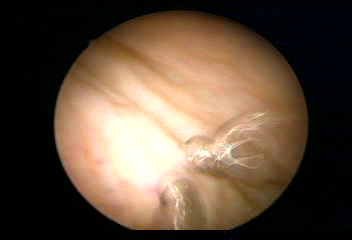
Modality: WLC
Class: Normal mucosa
Bladder cancer association: No